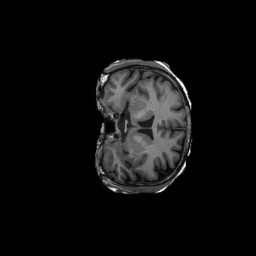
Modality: T1w
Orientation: coronal
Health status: ill
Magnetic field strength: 3 T